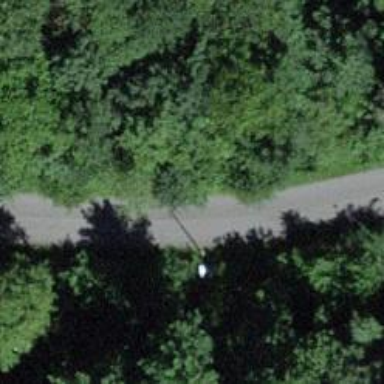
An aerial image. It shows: Asphalt cycleway.